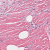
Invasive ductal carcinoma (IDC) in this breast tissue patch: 0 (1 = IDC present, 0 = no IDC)